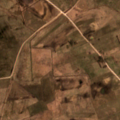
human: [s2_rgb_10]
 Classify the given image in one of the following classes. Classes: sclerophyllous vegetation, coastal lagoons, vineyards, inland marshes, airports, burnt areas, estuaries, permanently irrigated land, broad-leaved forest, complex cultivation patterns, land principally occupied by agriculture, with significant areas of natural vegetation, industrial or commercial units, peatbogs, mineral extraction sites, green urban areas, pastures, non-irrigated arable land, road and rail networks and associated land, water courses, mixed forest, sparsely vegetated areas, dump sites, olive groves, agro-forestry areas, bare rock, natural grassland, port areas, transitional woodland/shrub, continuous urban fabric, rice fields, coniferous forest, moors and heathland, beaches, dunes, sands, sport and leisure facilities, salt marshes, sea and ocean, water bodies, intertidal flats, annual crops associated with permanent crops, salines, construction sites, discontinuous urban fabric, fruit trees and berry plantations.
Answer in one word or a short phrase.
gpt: non-irrigated arable land, pastures